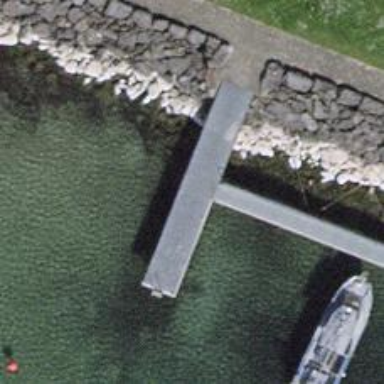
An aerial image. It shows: Man-made pier.